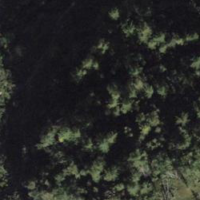
EUNIS habitat code: 23
Species observed at this site:
Achillea macrophylla